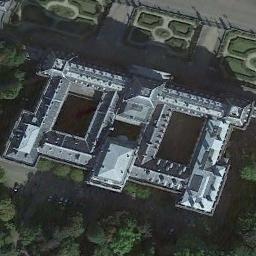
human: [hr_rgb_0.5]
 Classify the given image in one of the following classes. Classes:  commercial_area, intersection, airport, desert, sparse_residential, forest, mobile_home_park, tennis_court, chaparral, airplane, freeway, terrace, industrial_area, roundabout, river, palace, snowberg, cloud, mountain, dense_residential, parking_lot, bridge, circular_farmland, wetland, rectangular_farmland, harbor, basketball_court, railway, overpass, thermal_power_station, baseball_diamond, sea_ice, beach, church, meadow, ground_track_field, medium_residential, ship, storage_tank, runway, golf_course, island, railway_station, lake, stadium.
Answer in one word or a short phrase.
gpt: palace